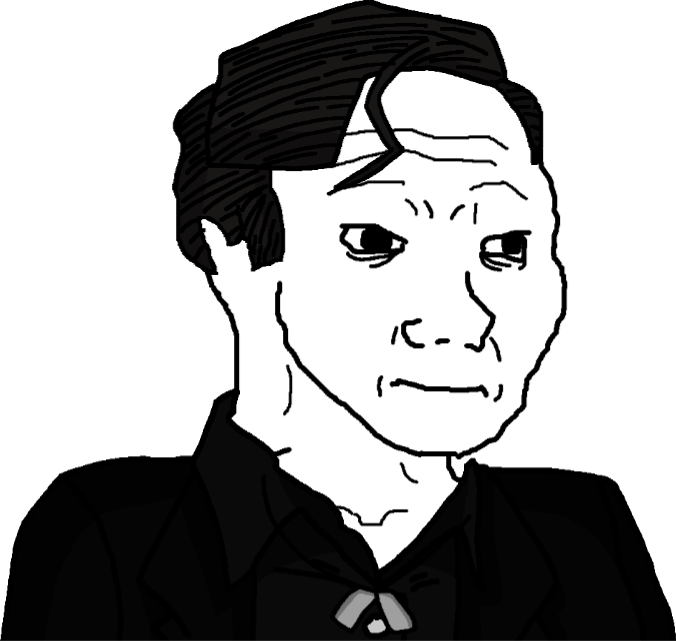
Label: 5_Doomer